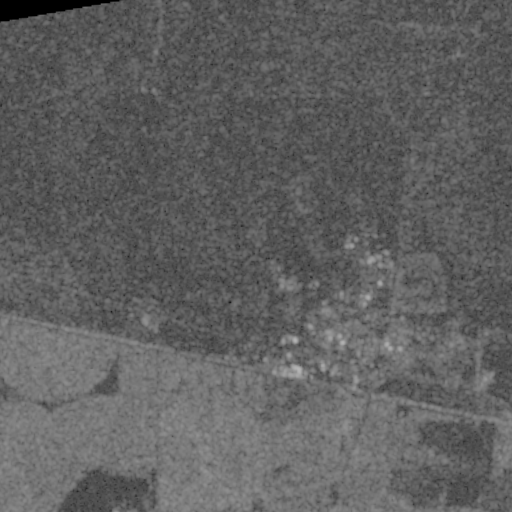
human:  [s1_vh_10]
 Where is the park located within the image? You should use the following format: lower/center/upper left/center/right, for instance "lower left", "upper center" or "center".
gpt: The park is located in the upper right of the image.
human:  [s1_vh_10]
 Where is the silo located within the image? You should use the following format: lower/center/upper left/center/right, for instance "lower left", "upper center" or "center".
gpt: The silo is located in the lower right of the image.
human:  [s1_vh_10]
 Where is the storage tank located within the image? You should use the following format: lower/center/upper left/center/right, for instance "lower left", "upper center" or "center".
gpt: The storage tank is located in the lower center of the image.
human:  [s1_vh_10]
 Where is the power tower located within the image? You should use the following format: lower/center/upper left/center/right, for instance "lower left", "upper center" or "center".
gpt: There is no power tower in the image.

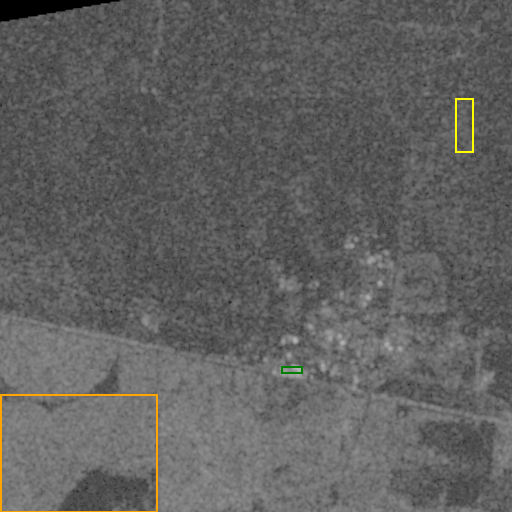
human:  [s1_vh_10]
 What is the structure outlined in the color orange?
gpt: The structure outlined in orange is a crop field.
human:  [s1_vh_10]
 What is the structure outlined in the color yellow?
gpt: The structure outlined in yellow is a park.
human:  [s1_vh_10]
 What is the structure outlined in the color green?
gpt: The structure outlined in green is a building.
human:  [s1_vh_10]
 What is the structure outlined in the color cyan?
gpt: There is no cyan outline.